Question: This post pertains to a homework assignment I have for school that dictates I rely on swing to display my threads and boolean flags for blocking.
My application creates a bunch of "job" objects that each contain a thread. Each job belongs to a creature. A creature can possess multiple jobs but can only perform 1 of them at any given moment.
My thread utilizes 2 boolean flags to tell whether or not it should be running called "killFlag" and "goFlag". It designates the creature it belongs to as "target". And each target has a boolean "isWorking" to denote whether or not it is busy with another job.
This is the thread each job should run:
'''
public void run() {
long time = System.currentTimeMillis();
long startTime = time;
long stopTime = time + 1000 * (long)( jobTime );
double duration = stopTime - time;
synchronized (this.target) {
while (this.target.isWorking) {
status = 'w';
showStatus(); // hmmmmmmmm
try {
this.target.wait();
} catch (InterruptedException e) {
}
}
this.target.isWorking = true;
}
while (time < stopTime && !killFlag) {
try {
TimeUnit.MILLISECONDS.sleep(100);
} catch (InterruptedException e) {
}
if (goFlag) {
status = 'p';
showStatus();
time += 100;
this.showProgress.setValue((int)(((time - startTime) / duration) * 100));
} else {
status = 'r';
showStatus();
}
}//End While loop here
showProgress.setValue(100);
status = 'c';
showStatus();
synchronized (target) {
target.isWorking = false;
target.notifyAll();
}
}
'''
At first I thought it was 'target.notifyAll()' because it is throwing an 'IllegalMonitorStateException', but when I comment it out the thread will objects will construct but when I view them in the GUI 80% of them are displayed as complete without any interation from me and the other 20% are stating that the creature is busy.
At first I thought this was because I pop the kill flag too early but when I moved it lower or removed it the symptoms still persist. I'm deployed at the moment and there are no programmers here haha, any advice you could provide would mean the world.
For the sake of making sure I provide enough information below are the methods I use for interacting with the threads. The below methods work with a button that changes based on whether or not the thread is running.
'''
public void showStatus() { //switch that changes status of button used to start / pause / display status of thread
switch (this.status) {
case 'r' :
startJob.setEnabled(true);
startJob.setText ("Run");
break;
case 'p' :
startJob.setEnabled(true);
startJob.setText("Pause");
break;
case 'w' :
startJob.setEnabled(false);
startJob.setText("Working");
break;
case 'c' :
startJob.setEnabled(false);
startJob.setText("Job Complete");
break;
}
}
private class theHandler implements ActionListener {//Listener for Button mentioned above
public void actionPerformed (ActionEvent event) {
if (event.getSource() == startJob) {
if (goFlag) {
goFlag = false;
} else {
goFlag = true;
killFlag = false;
}
} else if (event.getSource() == stopJob) {
if (killFlag) {
//do nothing
} else {
killFlag = true;
status = 'r';
}
}
}
}
'''
This is killing me, I've been digging around to solve this for 6 hours.
After adjusting my code based on MadProgrammer's comment the "target.notifyAll()" is fixed. Now the issue seems to be that all threads appear on the display as complete even though the buttons flash randomly between states for a fraction of a second.
Below is how I define the job class where killFlag, goFlag, etc. are defined.
'''
class Job extends Item implements SearchableByName, Runnable {
int index;
String name;
int creature;
double jobTime;
Creature target;
boolean goFlag = false;
boolean killFlag = false;
char status;
JButton startJob;
JButton stopJob;
JProgressBar showProgress;
JPanel p1;
'''
Below is where Creature (target) is defined where boolean isWorking resides:
'''
class Creature extends Entity implements SearchableByName, SearchableByType, Runnable {
int party;
int empathy;
int fear;
int carryCapacity;
Float age;
Float height;
Float weight;
boolean isWorking = false;
'''
And in response to the comments here is a picture of how I am displaying the threads:

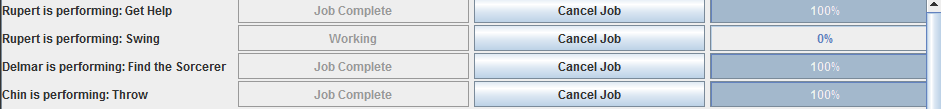
Answer: Since some code is still missing, I'm going to enumerate some assumptions first; if any don't hold, my answer below may be incorrect.
1. The run() method you gave is inside the Job class.
2. The "cancel" button you refer to is the stopJob JButton
If you're intending to reuse the same 'Job' instance for the restart after the 1st run-through, then your basic problem is that your 'run()' method terminates. You have a 'while' loop that checks for '!killFlag', but once that loop ends (i.e. once the job is canceled and 'killFlag == true'), there is nothing that would cause it to go back to the beginning and await a subsequent 'goFlag == true' state to start running again. (Also, consider whether the 'stopJob' clause in your 'actionPerformed()' method needs to do something with 'goFlag'.)
On the other hand, if you're intending to create a new 'Job' instance to represent the restarted job, then you haven't shown any code that would do that.
I'm being a bit vague in my diagnosis above on purpose, to try to help you figure things out on your own -- that's the best way to learn. :) If you need more details, I can try to provide them, just LMK in a comment.